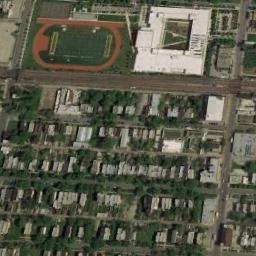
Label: ground_track_field